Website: home-depot
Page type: billing-address
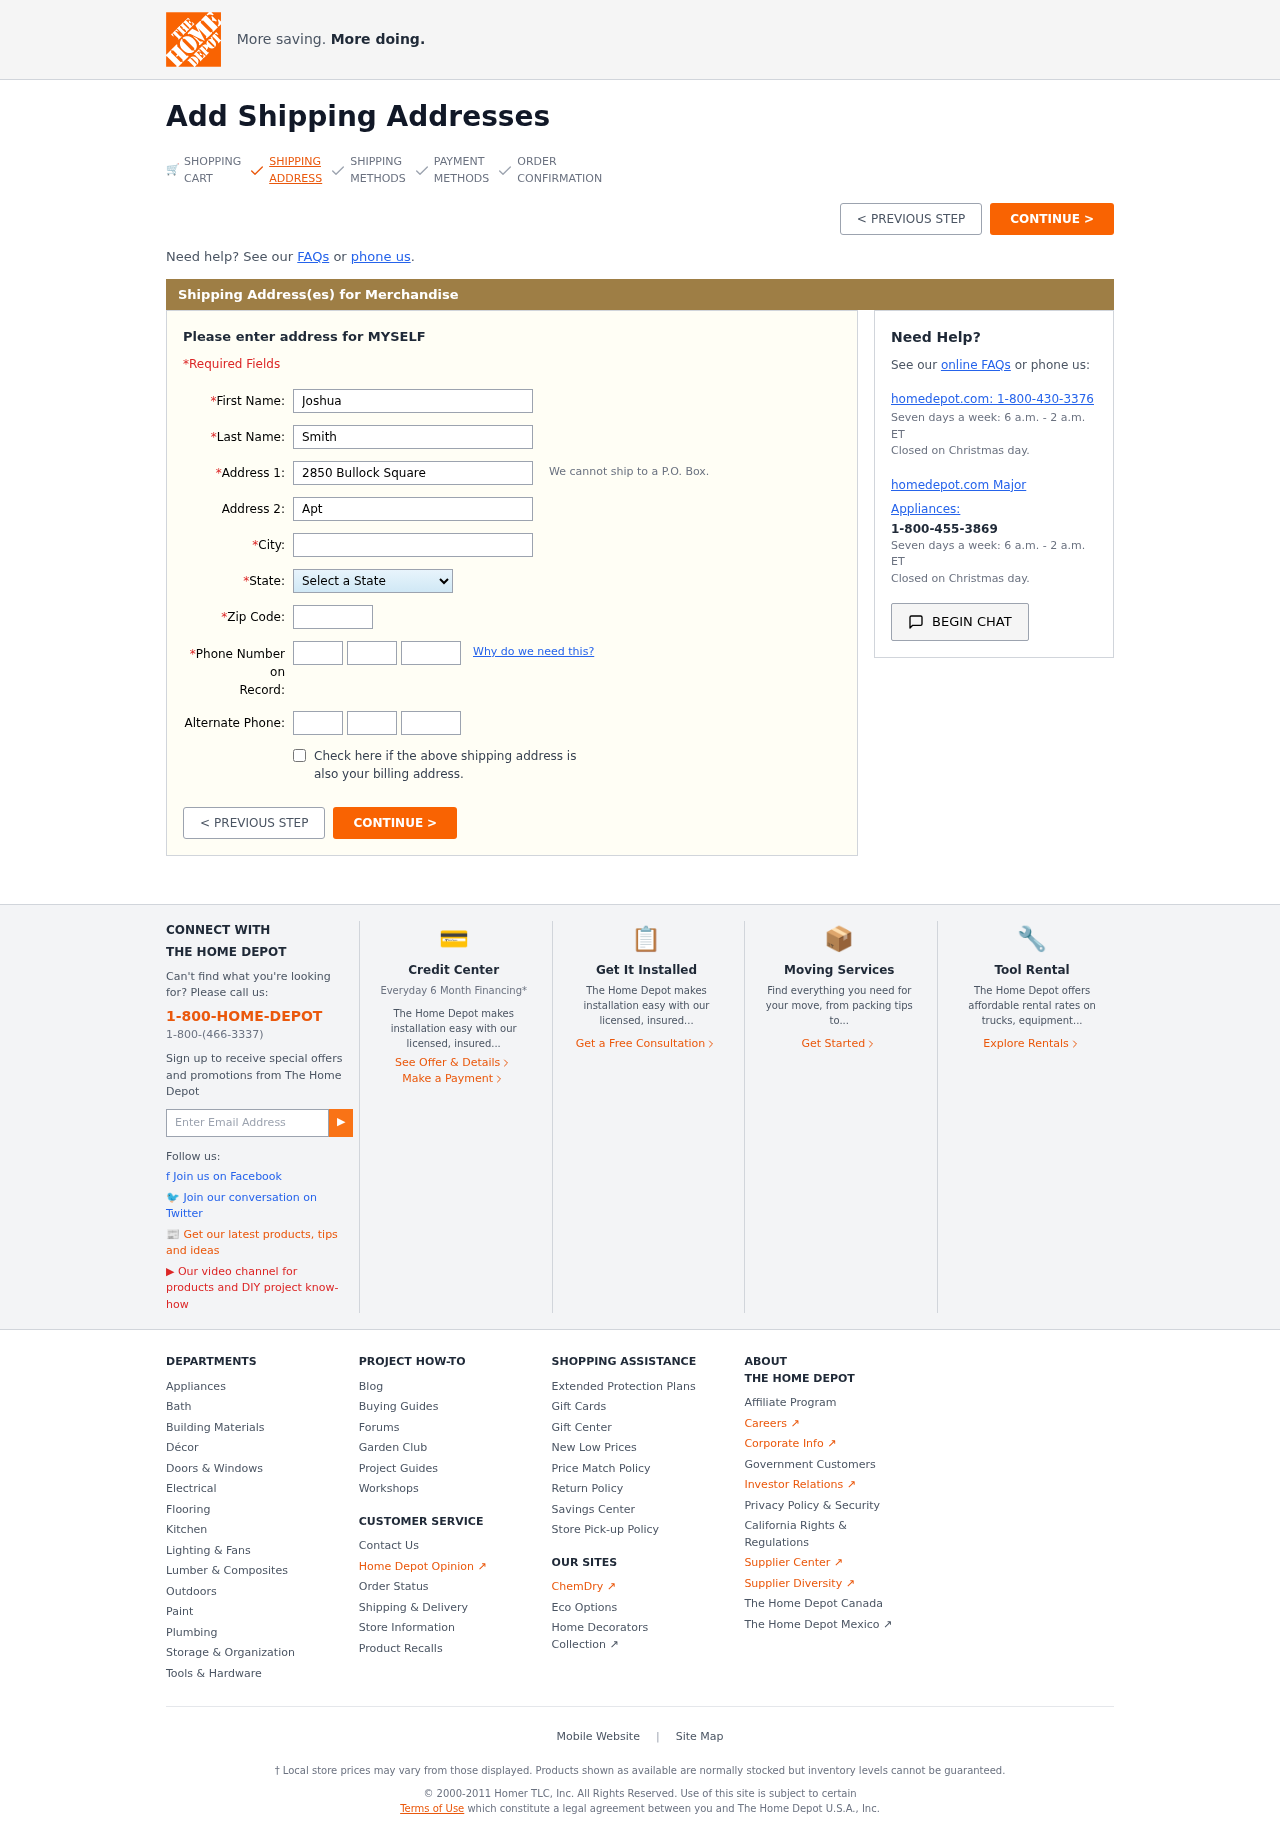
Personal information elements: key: PII_STATE
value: Alaska
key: PII_FIRSTNAME
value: Joshua
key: PII_LASTNAME
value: Smith
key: PII_STREET
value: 2850 Bullock Square
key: PII_STREET2
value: Apt. 590
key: PII_CITY
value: North Janettown
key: PII_POSTCODE
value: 54009
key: PII_PHONE_AREA
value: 597
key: PII_PHONE_PREFIX
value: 258
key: PII_PHONE_LINE
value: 8340